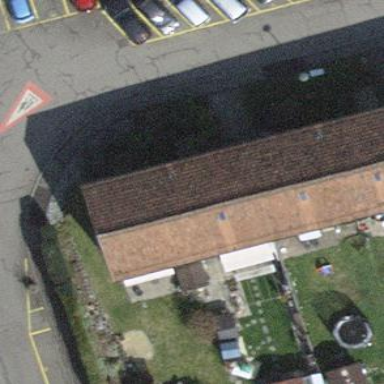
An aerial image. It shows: Simple house.